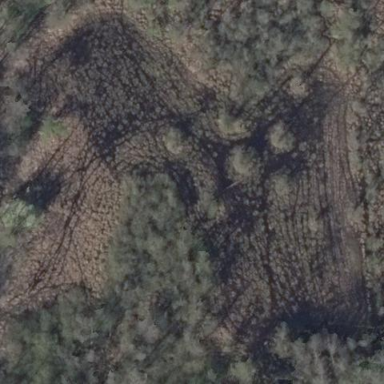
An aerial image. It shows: Wet meadow in wetland area.